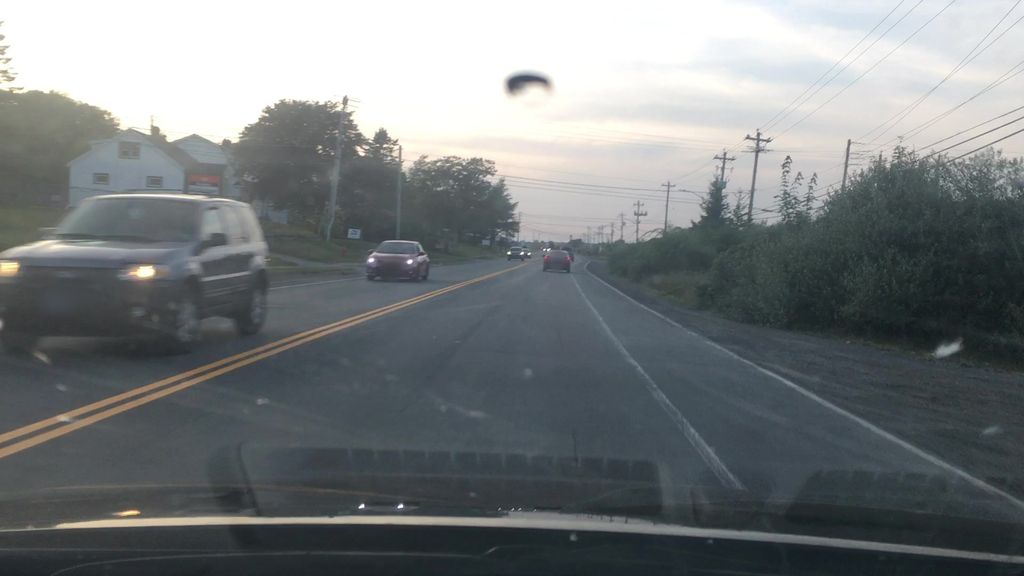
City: halifax